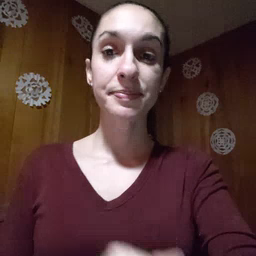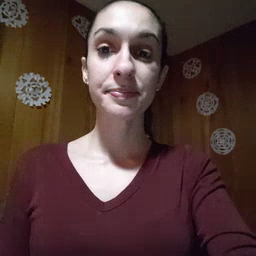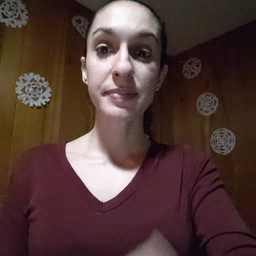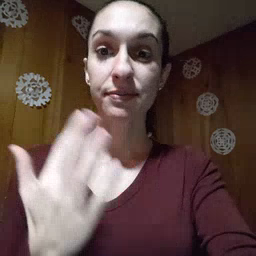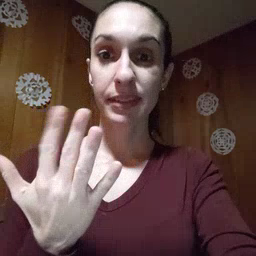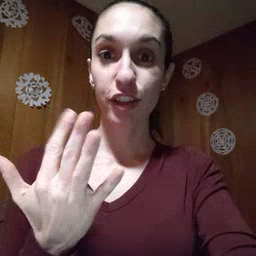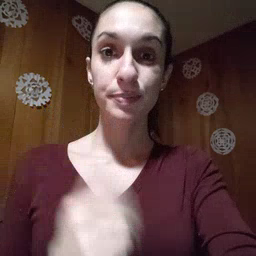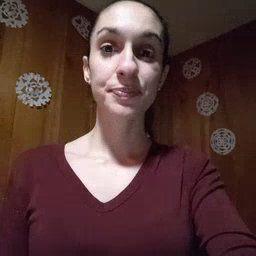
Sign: finger